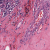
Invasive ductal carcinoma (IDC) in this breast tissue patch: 0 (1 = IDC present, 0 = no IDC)